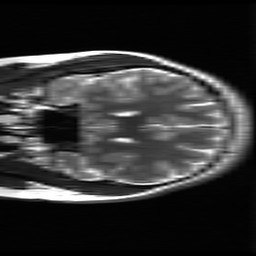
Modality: T2w
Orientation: coronal
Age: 21
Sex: female
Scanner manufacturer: ge
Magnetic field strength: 3 T
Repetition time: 5.192 s
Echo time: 0.1003 s